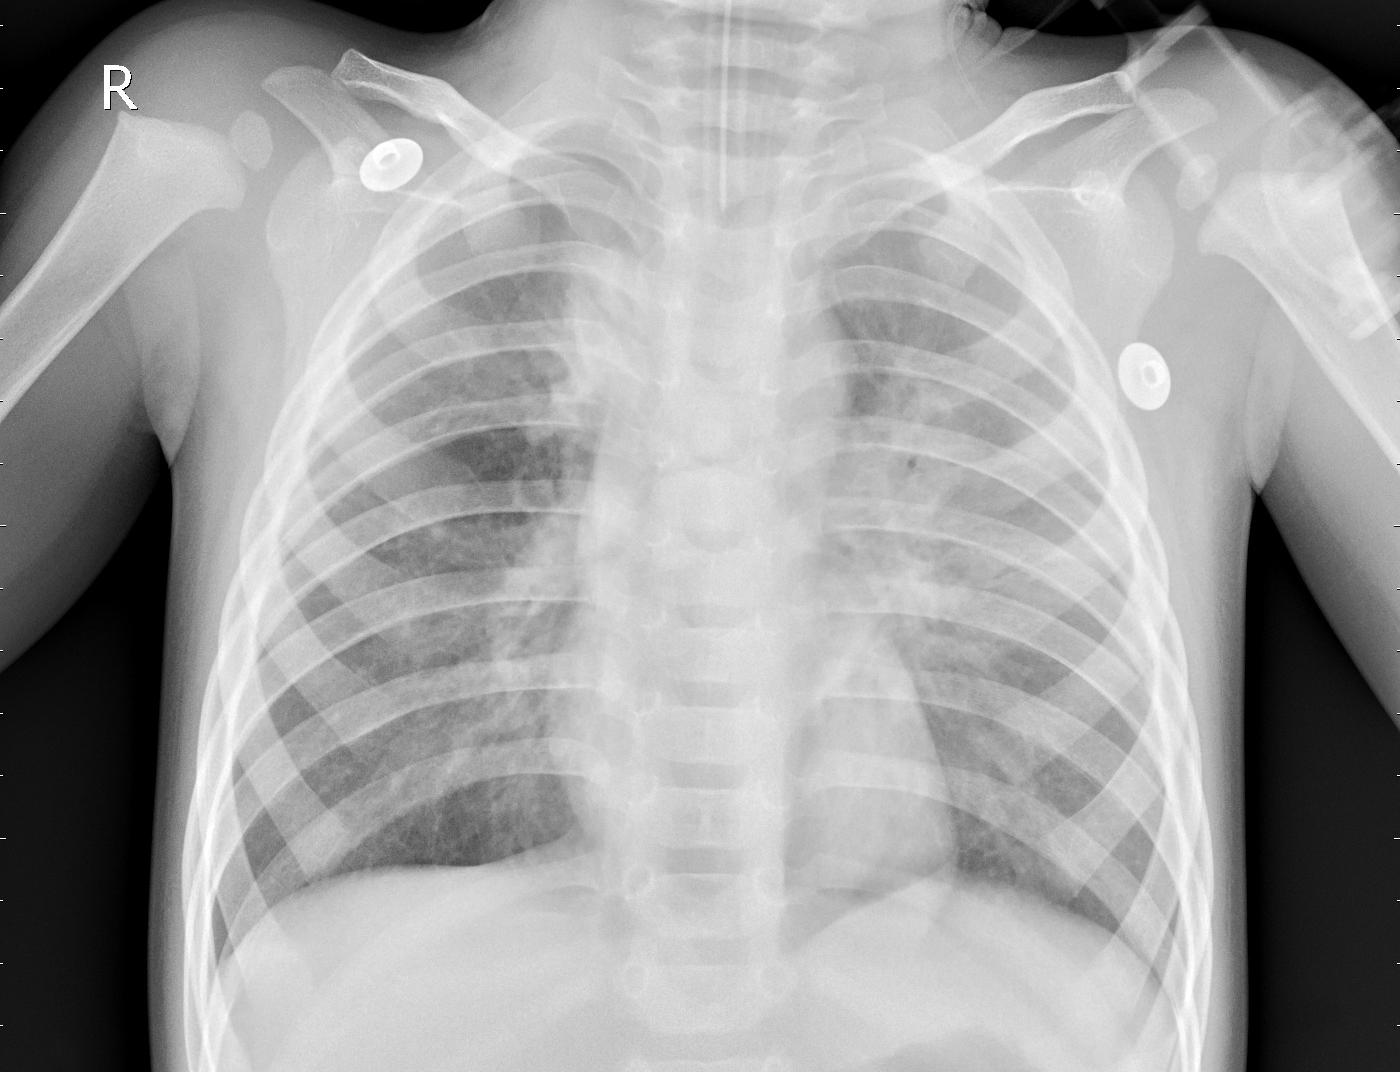
Diagnosis: PNEUMONIA